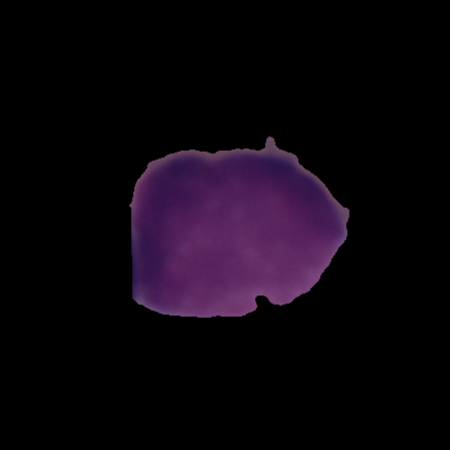
Label: healthy